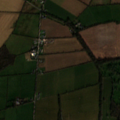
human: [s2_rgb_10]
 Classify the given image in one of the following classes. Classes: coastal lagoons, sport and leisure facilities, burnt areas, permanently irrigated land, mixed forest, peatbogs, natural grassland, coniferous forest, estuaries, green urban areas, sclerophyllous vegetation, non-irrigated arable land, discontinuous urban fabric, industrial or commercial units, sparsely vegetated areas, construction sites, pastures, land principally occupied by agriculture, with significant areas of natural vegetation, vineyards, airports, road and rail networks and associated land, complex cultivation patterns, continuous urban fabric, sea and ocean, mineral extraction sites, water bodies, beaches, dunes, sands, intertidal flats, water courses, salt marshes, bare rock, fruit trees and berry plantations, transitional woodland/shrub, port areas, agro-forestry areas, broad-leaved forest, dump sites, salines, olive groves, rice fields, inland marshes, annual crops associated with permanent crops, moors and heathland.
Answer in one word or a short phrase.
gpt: non-irrigated arable land, pastures, broad-leaved forest